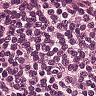
Metastatic tissue present: no